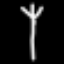
Label: fork